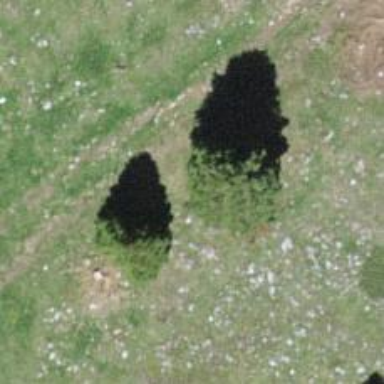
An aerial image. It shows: Needle-leaved tree in natural setting.